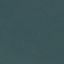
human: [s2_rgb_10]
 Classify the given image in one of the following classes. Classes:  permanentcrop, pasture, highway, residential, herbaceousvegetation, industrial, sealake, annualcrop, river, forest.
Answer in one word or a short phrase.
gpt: SeaLake